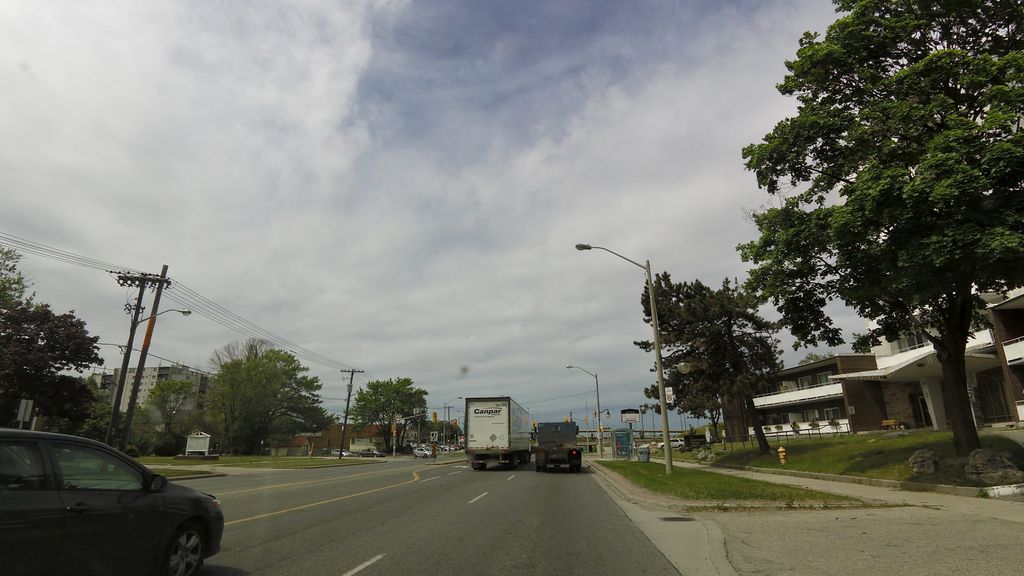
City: toronto